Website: home-depot
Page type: review-order
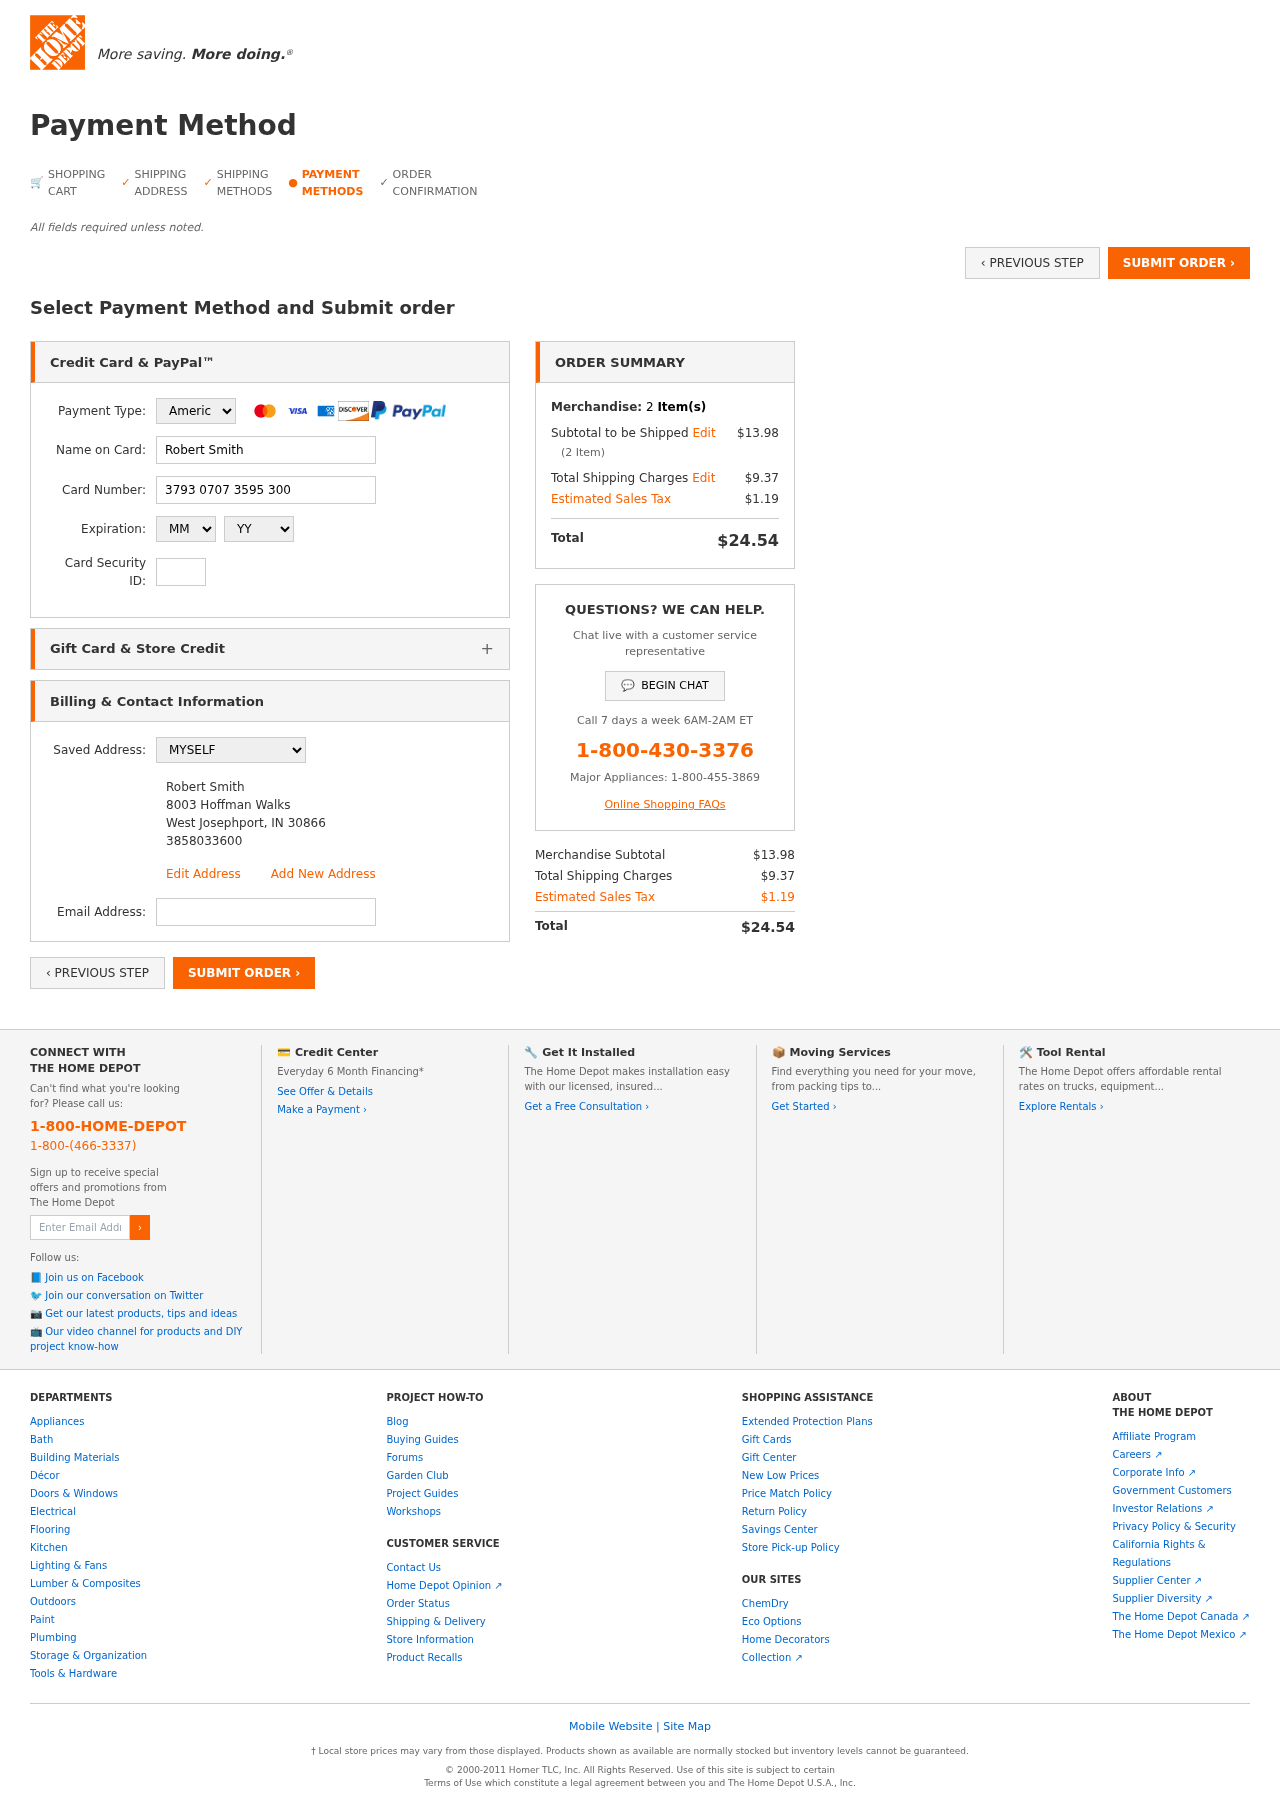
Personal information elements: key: PII_CARD_CVV
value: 1603
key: PII_CARD_EXPIRY_MONTH
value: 01
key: PII_CARD_EXPIRY_YEAR
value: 28
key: PII_CARD_NUMBER
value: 3793 0707 3595 300
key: PII_CARD_TYPE
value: American Express
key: PII_EMAIL
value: robert.smith@hotmail.com
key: PII_FULLNAME
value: Robert Smith
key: PII_FULLNAME2
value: Robert Smith
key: PII_STREET
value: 8003 Hoffman Walks
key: PII_CITY2
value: West Josephport
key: PII_STATE_ABBR2
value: IN
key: PII_POSTCODE
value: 30866
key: PII_POSTCODE_FULL
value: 30866
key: PII_POSTCODE_NUMERIC
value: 30866
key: PII_PHONE2
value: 3858033600
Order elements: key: ORDER_NUM_ITEMS
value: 2
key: ORDER_SUBTOTAL
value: $13.98
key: ORDER_NUM_ITEMS2
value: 2
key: ORDER_SHIPPING_COST
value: $9.37
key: ORDER_TAX
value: $1.19
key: ORDER_TOTAL
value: $24.54
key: ORDER_SUBTOTAL2
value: $13.98
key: ORDER_SHIPPING_COST2
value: $9.37
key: ORDER_TAX2
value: $1.19
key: ORDER_TOTAL2
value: $24.54